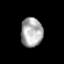
Tissue: prostate
Cell type: T cells
Senescence score: 0.2404
Nuclear area (px): 622
Mean DAPI intensity: 171.466